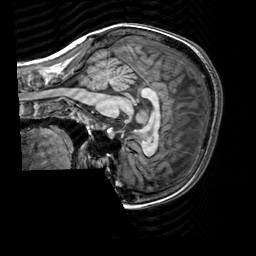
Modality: T1w
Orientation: sagittal
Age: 25
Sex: female
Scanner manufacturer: siemens
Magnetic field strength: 3 T
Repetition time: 2.3 s
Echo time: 0.00303 s